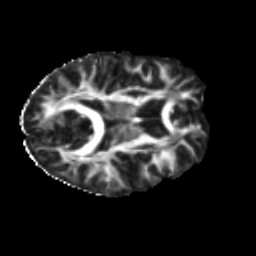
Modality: FA
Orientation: axial
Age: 27
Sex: female
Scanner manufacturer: ge
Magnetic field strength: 3 T
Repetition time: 7.8 s
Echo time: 0.0606 s